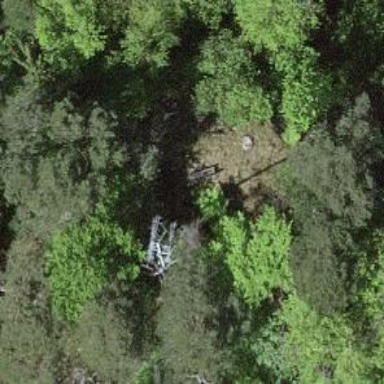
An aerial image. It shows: Bench.